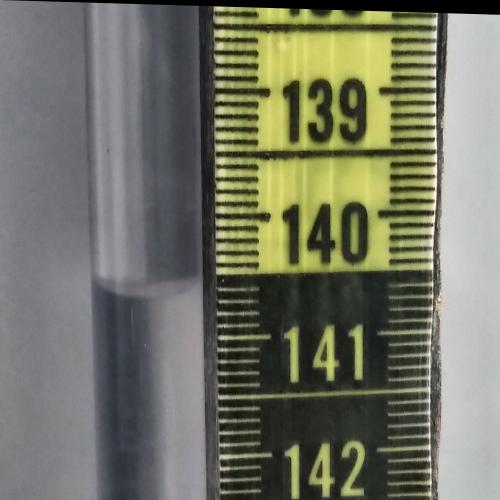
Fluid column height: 140.6 cm